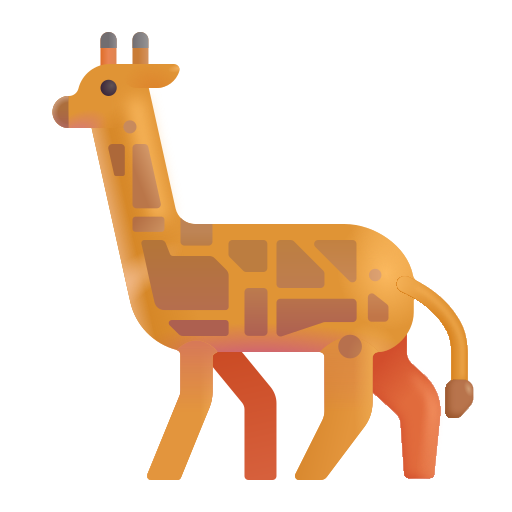
giraffe color